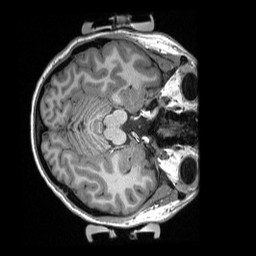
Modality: T1w
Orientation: axial
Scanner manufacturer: siemens
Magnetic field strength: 3 T
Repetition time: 2.3 s
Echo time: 0.00308 s